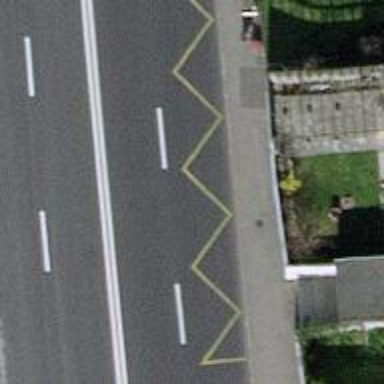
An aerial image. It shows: Asphalt sidewalk leading to platform for public transport.